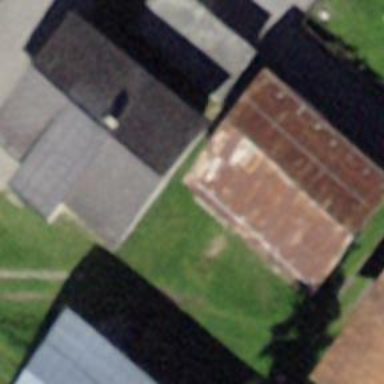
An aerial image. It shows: Building.